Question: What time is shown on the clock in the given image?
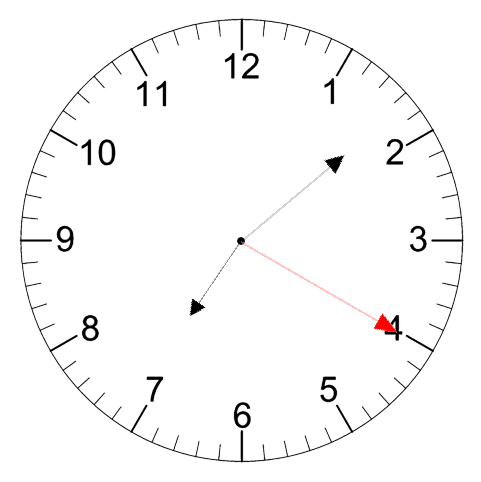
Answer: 07:08:20